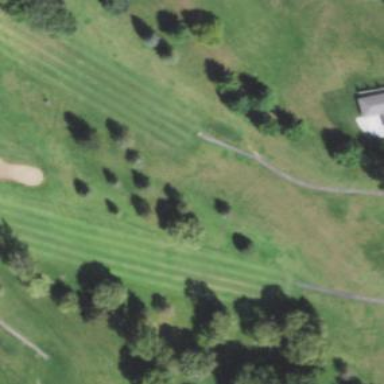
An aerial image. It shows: Well-maintained grassy area designated as golf fairway.